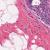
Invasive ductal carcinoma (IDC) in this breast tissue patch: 0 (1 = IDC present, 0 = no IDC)